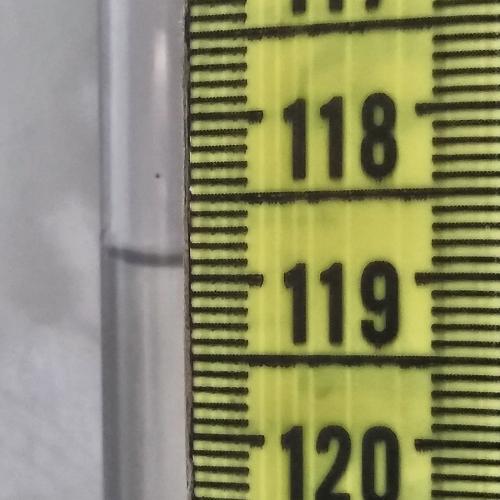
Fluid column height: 118.9 cm